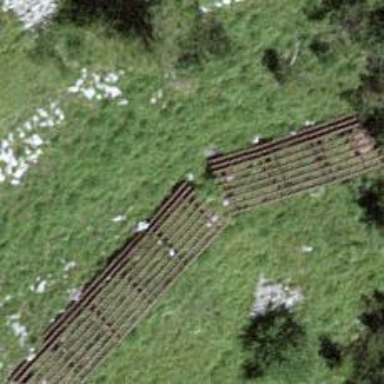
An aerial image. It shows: Avalanche protection barrier made by humans.